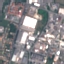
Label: Industrial